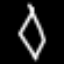
Label: diamond